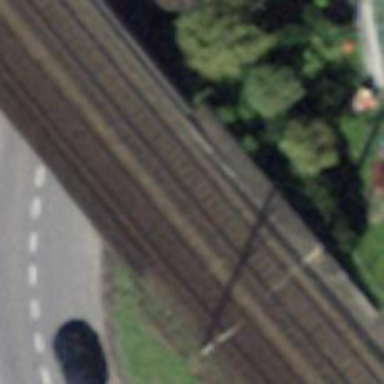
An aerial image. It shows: Bridge with single railway track electrified by contact line.